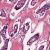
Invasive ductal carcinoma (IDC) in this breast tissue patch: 1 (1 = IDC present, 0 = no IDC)